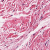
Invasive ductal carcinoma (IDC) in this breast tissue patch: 0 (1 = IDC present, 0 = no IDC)